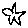
Label: star